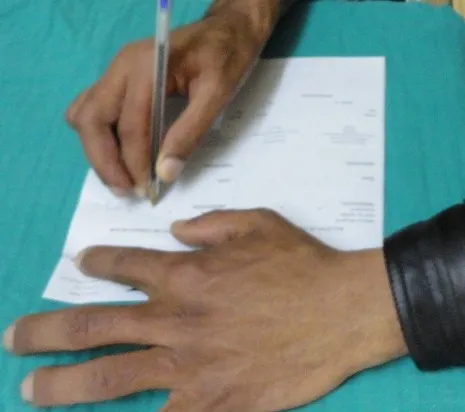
Restoration of functional right hand.
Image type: medical_photograph (other_medical_photograph)